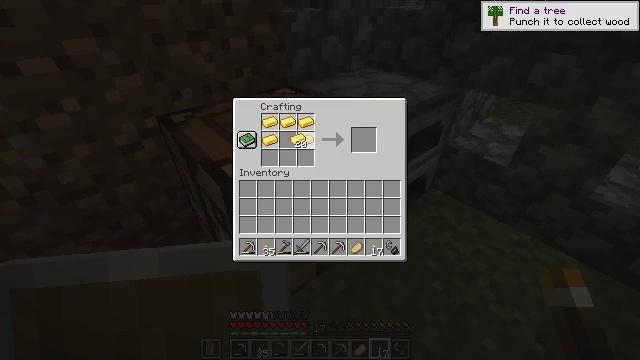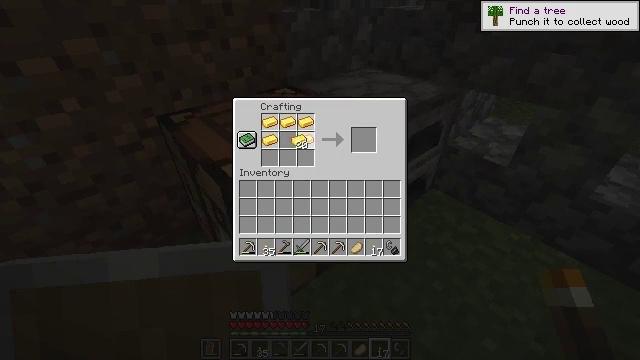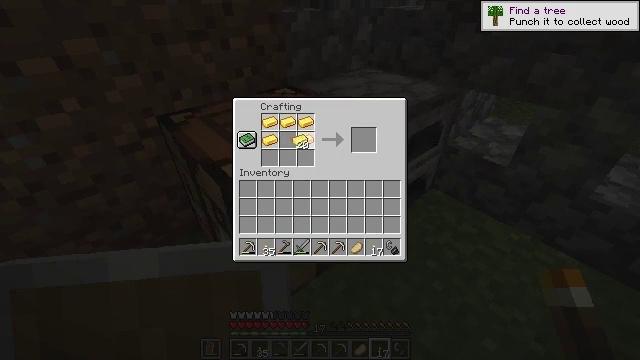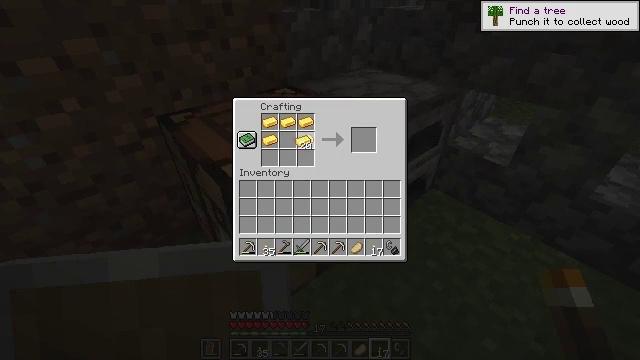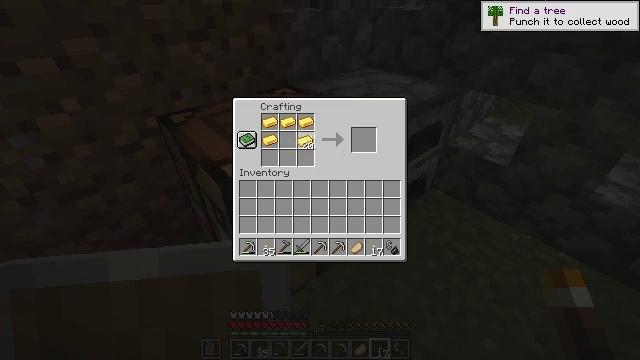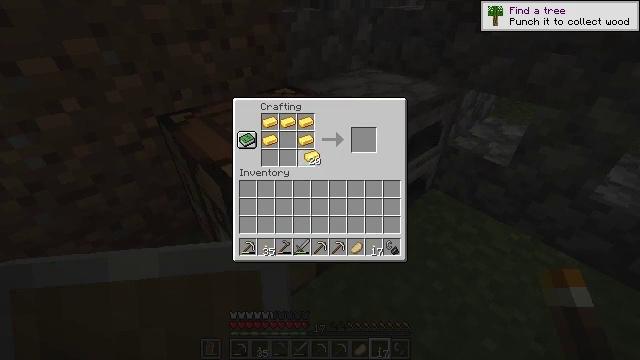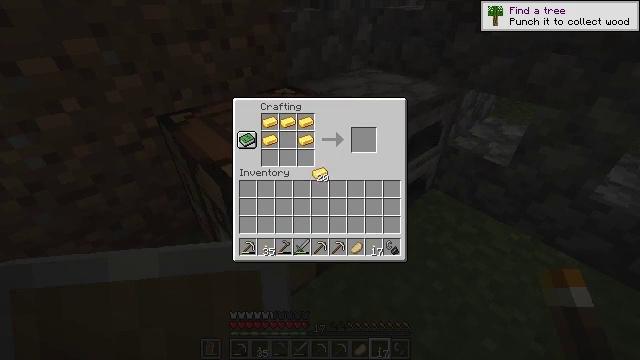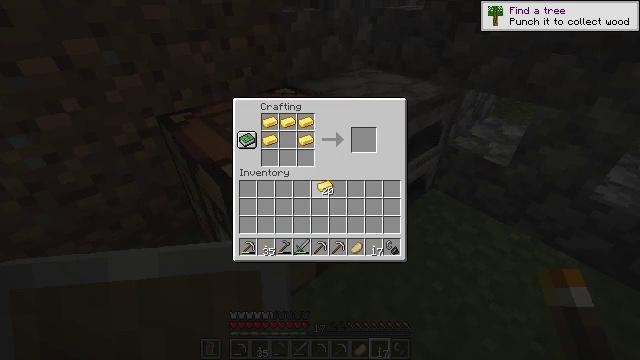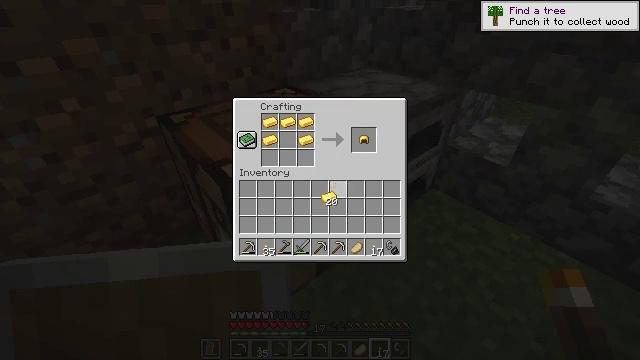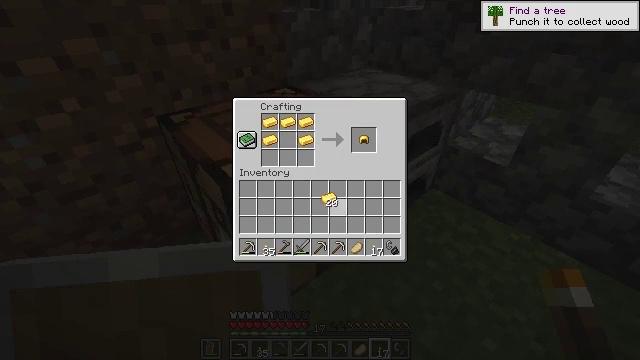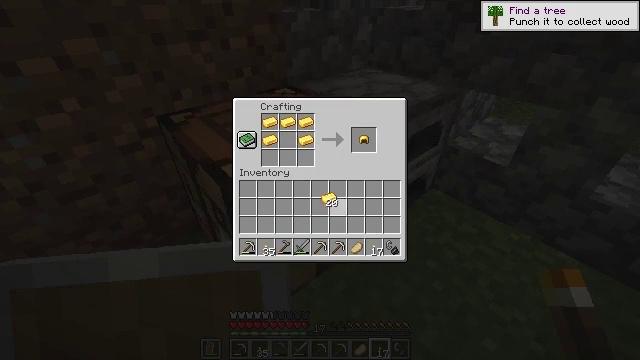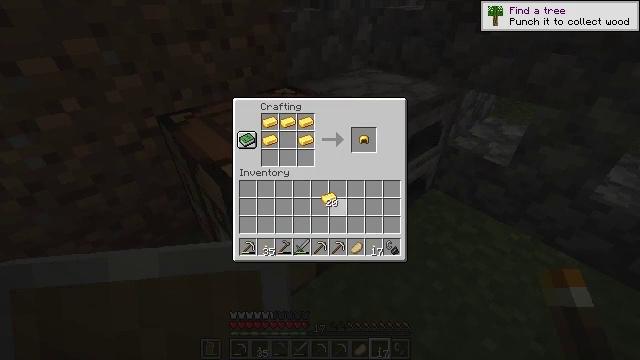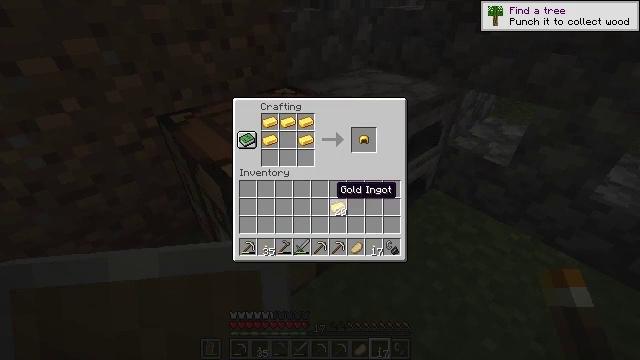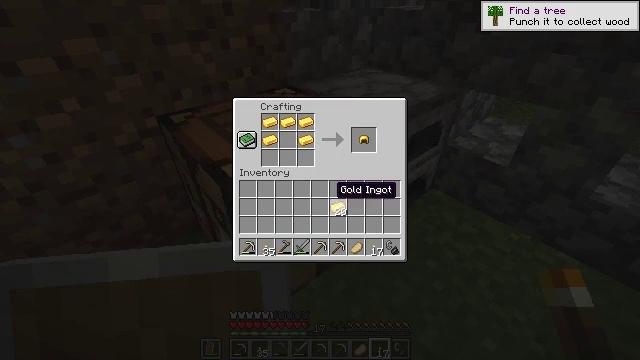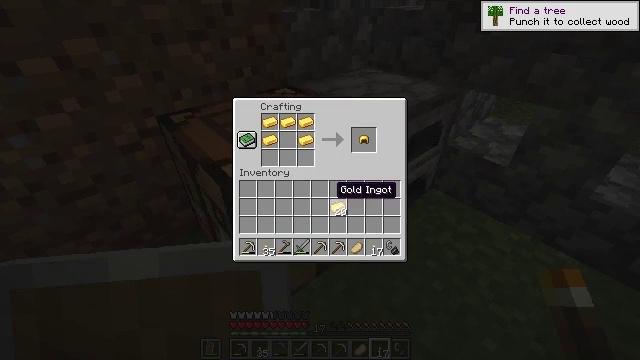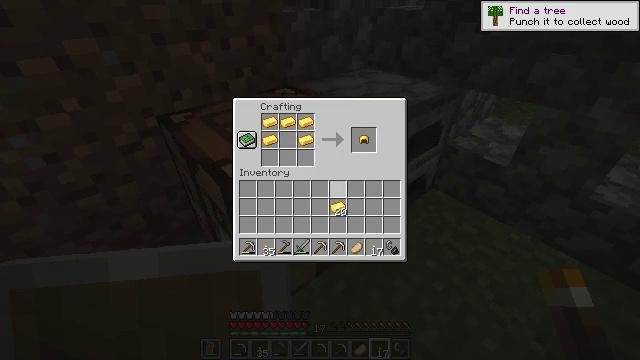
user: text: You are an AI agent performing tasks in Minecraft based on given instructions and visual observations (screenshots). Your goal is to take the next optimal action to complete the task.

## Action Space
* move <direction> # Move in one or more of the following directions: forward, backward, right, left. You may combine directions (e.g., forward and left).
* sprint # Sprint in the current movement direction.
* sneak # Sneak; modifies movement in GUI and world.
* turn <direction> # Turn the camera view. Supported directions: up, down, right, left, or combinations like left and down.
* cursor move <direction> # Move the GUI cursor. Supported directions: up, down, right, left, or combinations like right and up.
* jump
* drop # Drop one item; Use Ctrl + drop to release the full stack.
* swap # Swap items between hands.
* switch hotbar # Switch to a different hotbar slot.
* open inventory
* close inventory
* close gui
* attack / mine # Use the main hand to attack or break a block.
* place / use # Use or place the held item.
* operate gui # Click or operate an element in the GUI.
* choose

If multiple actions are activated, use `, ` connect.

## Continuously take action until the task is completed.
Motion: motion action
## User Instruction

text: Get a golden helmet by crafting.
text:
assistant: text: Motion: choose
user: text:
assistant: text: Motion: choose
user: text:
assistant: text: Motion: no_op
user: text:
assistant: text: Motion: no_op
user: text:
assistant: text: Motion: cursor move right and down
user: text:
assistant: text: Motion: cursor move right and down
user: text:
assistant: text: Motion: cursor move down
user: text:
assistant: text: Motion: cursor move down
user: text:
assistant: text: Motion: no_op
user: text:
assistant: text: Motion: operate gui
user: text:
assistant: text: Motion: operate gui
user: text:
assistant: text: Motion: no_op
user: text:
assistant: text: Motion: no_op
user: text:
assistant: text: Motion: no_op
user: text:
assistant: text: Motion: sneak
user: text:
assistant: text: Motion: sneak, cursor move up
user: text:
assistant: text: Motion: sneak, cursor move right and up
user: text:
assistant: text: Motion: sneak, cursor move right and up
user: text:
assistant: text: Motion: sneak
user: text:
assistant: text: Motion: sneak
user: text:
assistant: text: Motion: sneak
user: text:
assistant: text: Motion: sneak
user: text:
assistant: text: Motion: sneak, choose
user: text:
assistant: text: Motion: sneak, choose
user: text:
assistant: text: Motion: sneak, choose
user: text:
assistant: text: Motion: sneak
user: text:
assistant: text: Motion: sneak
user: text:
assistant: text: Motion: sneak